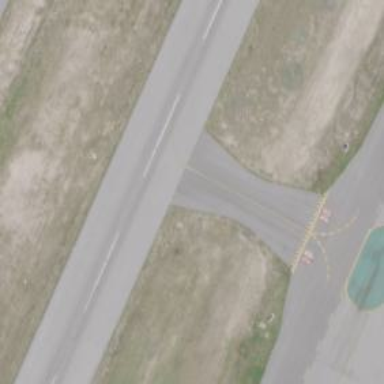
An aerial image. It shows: View of taxiway at the airport.